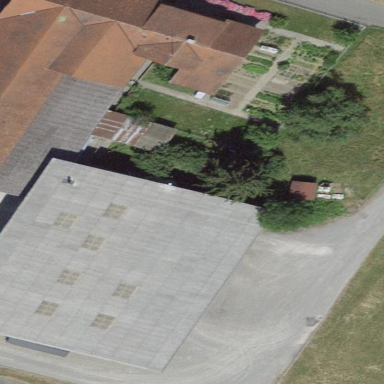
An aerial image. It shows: Garage building.